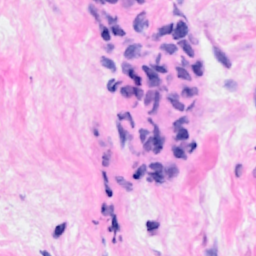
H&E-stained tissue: Breast